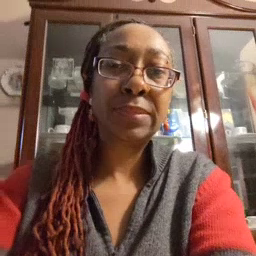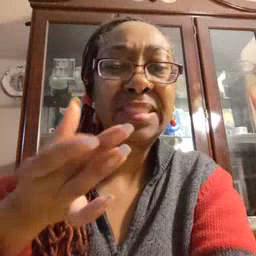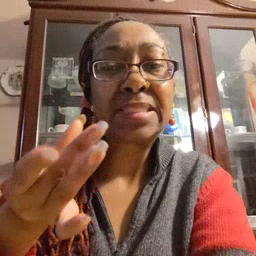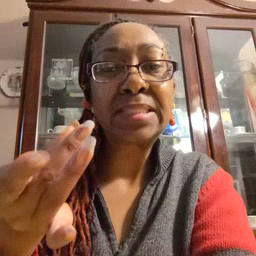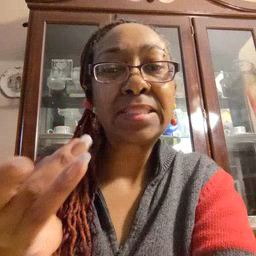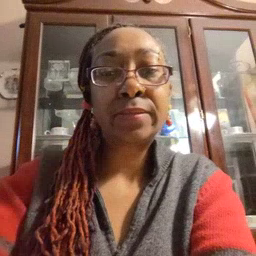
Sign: sticky